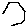
Label: hexagon